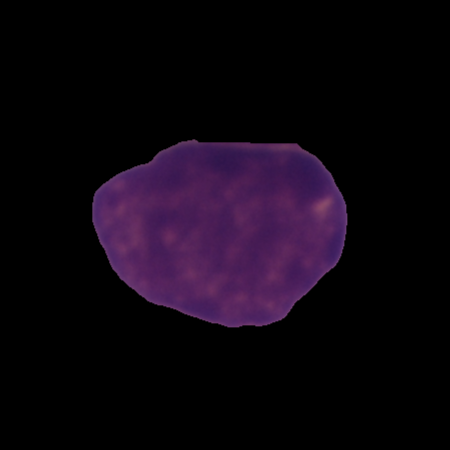
Label: cancer